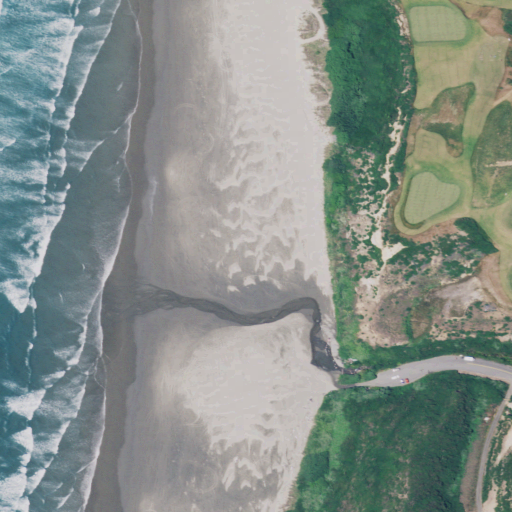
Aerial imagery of beach in Oregon named Whisky Run Beach containing herbaceous wetlands, barren land, open water, evergreen forest, low intensity development, medium intensity development, open development, pasture, grassland, and shrub